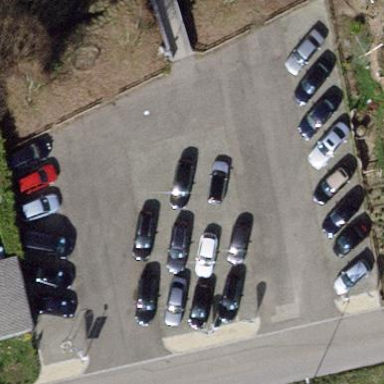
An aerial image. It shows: Parking area.